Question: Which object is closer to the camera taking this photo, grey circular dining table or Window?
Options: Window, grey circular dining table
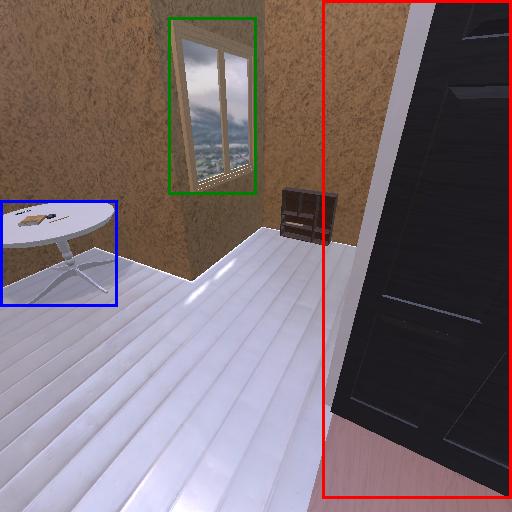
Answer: Window